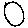
Label: circle